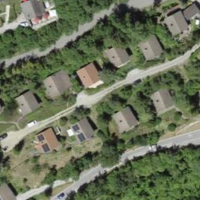
EUNIS habitat code: 55
Species observed at this site:
Lamium galeobdolon